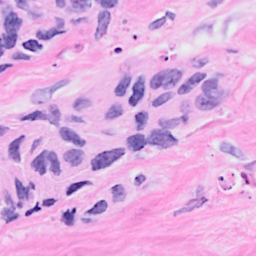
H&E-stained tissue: Breast